Aerial crown-view tile of a tropical tree (Barro Colorado Island, Panama), acquired 20250715:
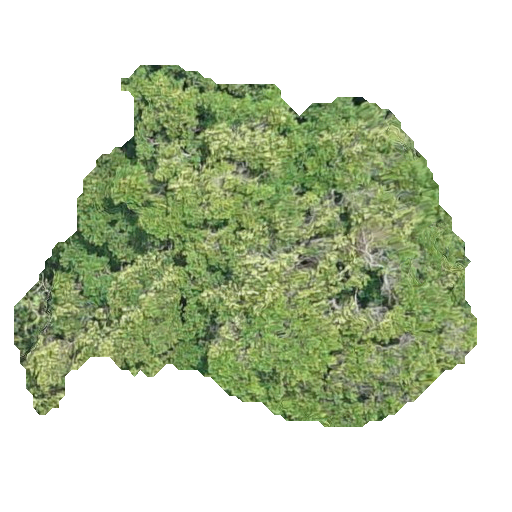
Species: Terminalia amazonia
GBIF accepted scientific name: Terminalia amazonica
Crown area: 170.197 m²